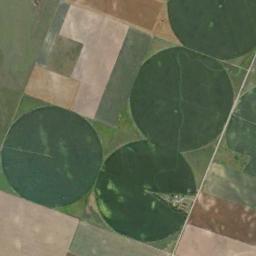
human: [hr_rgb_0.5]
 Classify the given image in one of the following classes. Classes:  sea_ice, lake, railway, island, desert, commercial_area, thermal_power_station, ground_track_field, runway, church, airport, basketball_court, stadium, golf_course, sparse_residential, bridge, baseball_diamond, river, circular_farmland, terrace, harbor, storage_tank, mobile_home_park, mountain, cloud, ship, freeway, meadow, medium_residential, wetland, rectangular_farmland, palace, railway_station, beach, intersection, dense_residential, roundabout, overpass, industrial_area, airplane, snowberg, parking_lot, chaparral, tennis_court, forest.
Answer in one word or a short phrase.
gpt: circular_farmland